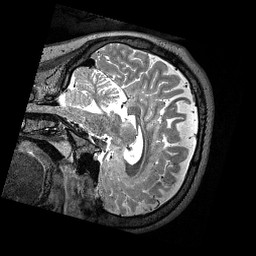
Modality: T2w
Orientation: sagittal
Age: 13
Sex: male
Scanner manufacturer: siemens
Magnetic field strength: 3 T
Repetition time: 3.2 s
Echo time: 0.479 s